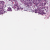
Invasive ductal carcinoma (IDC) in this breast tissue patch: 1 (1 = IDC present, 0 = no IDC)